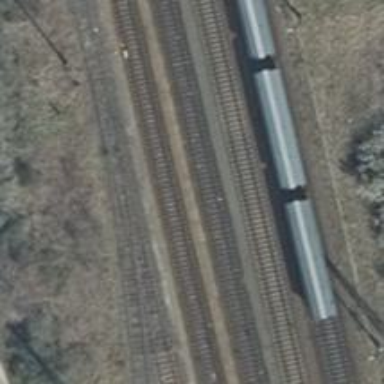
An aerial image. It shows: Disused railway siding.